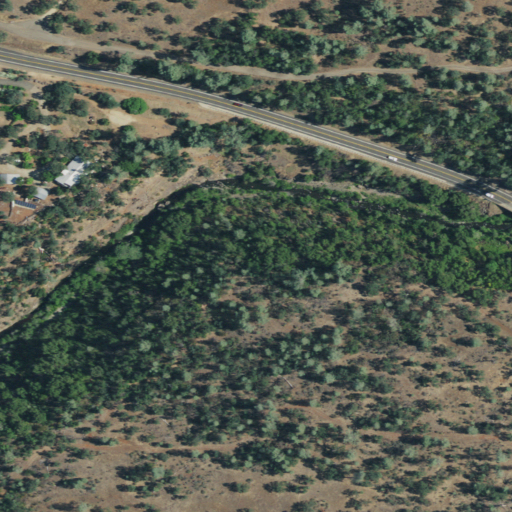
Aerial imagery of valley in California named Bear Creek Canyon containing shrub, evergreen forest, low intensity development, open development, deciduous forest, grassland, and medium intensity development